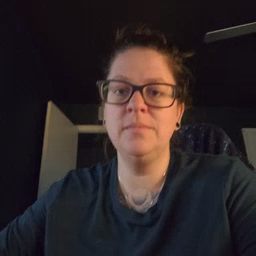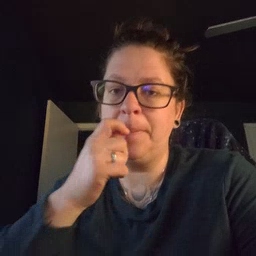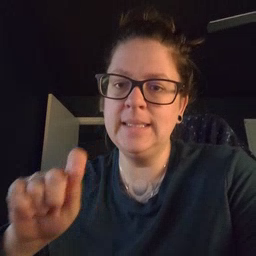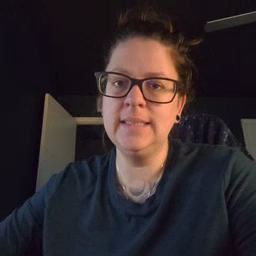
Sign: pen